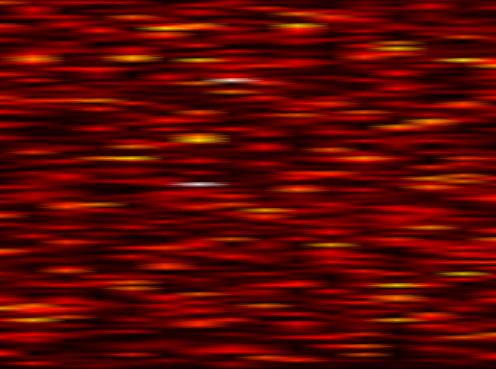
Label: OFDM